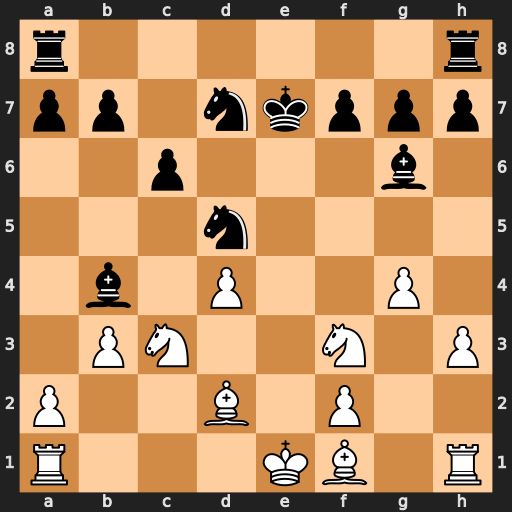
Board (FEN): r6r/pp1nkppp/2p3b1/3n4/1b1P2P1/1PN2N1P/P2B1P2/R3KB1R
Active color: w
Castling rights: KQ
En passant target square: -
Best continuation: Nxd5+ cxd5 Bxb4+